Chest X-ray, AP view. Patient: 34 years old, sex M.
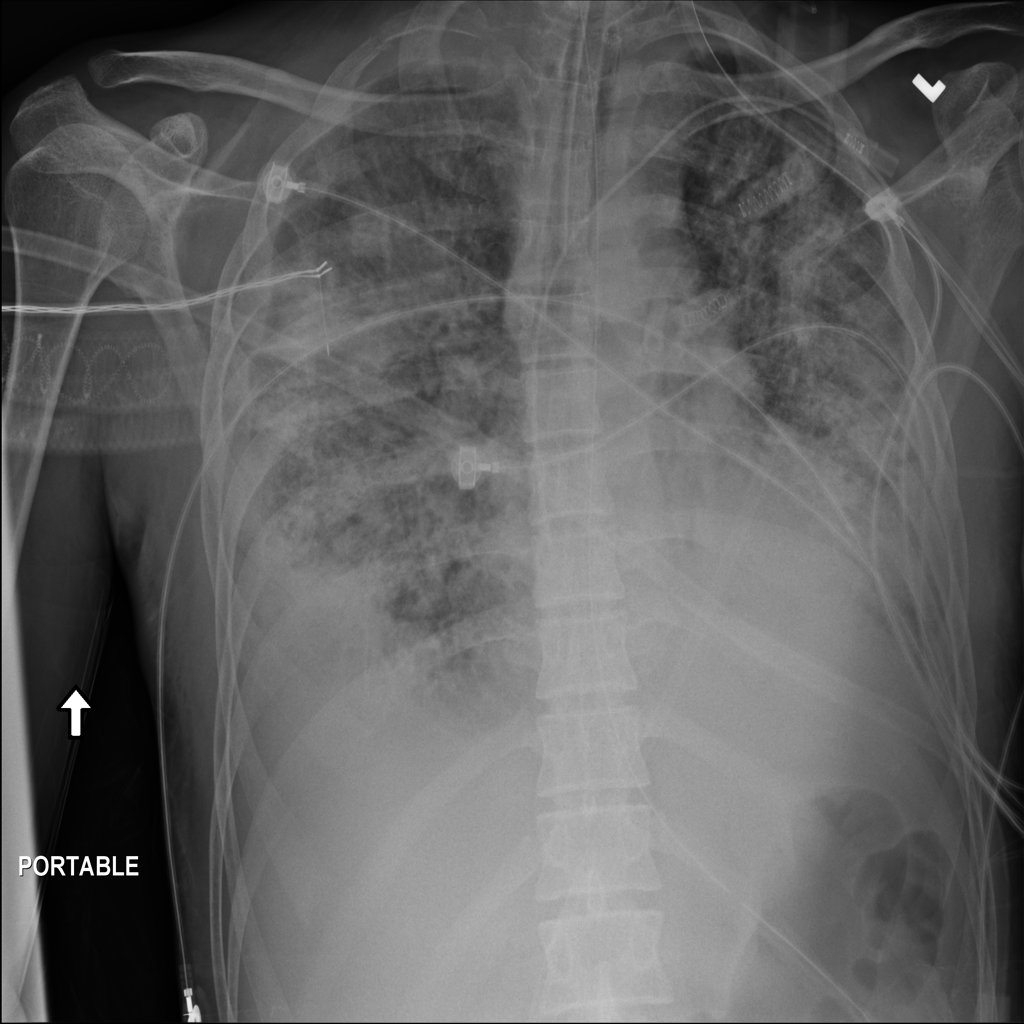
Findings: Infiltration